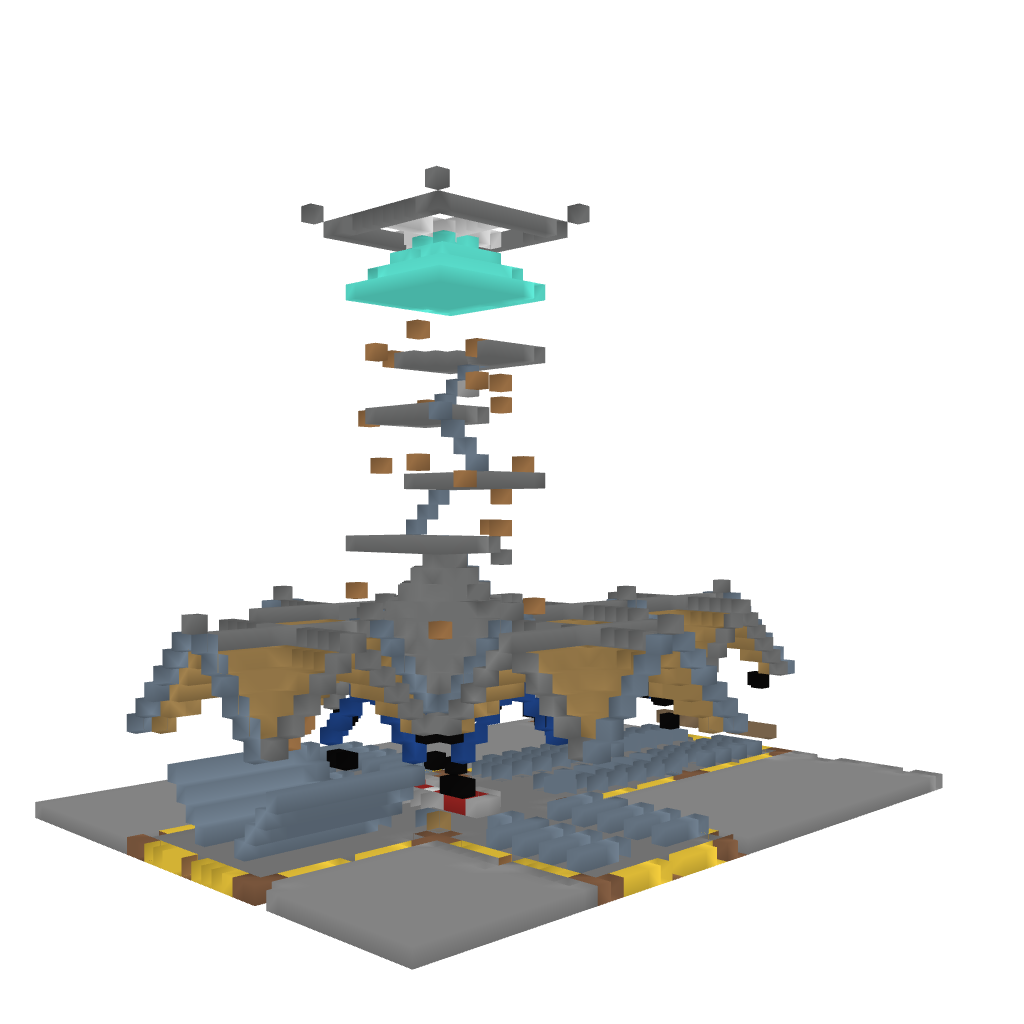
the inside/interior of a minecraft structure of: A simplistic church